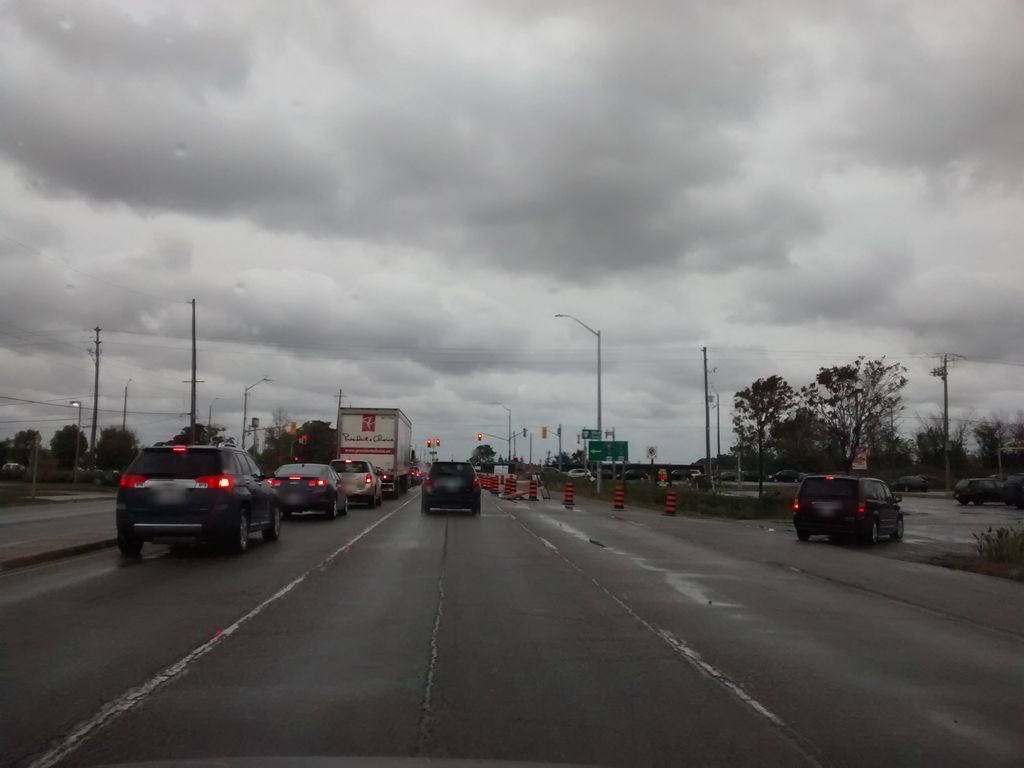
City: hamilton